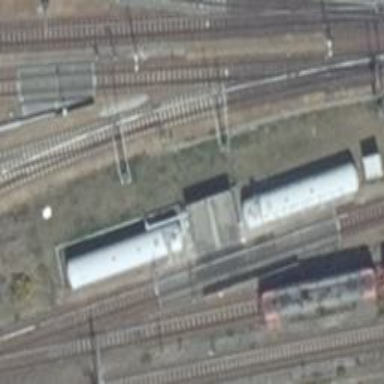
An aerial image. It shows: Railway fuel facility.